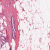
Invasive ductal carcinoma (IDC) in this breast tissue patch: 1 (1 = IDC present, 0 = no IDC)